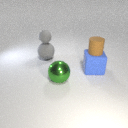
small brown rubber cylinder in front of small gray rubber sphere